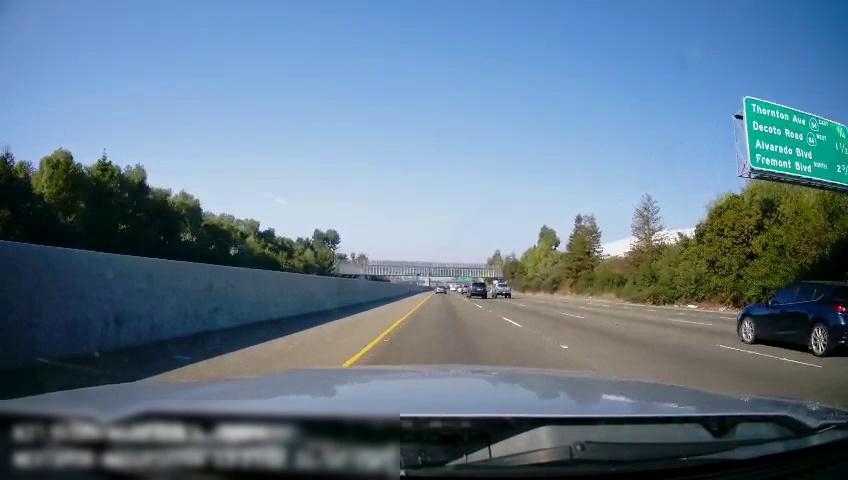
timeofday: Day
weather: Sunny
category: Drivable Space
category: Vehicles | SUV
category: Vehicles | Car
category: Vehicles | Truck
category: Vehicles | Car
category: Lanes | Current Lane
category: Lanes | Current Lane
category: Lanes | Alternate Lane
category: Lanes | Alternate Lane
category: Lanes | Alternate Lane
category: Lanes | Alternate Lane
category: Traffic | Signs